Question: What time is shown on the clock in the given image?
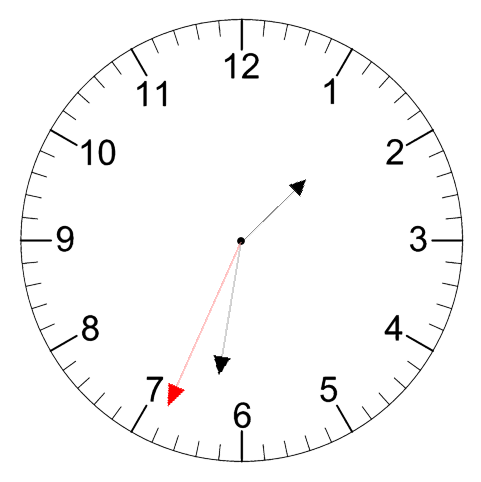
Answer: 01:31:34